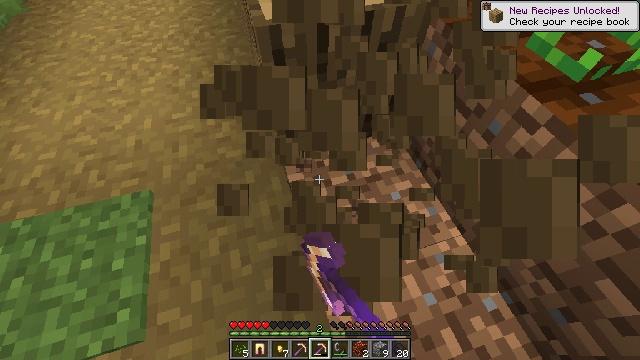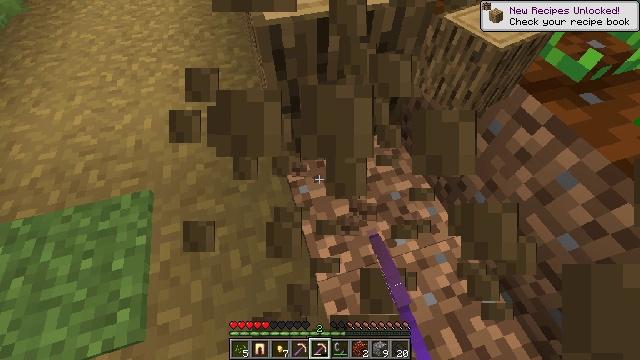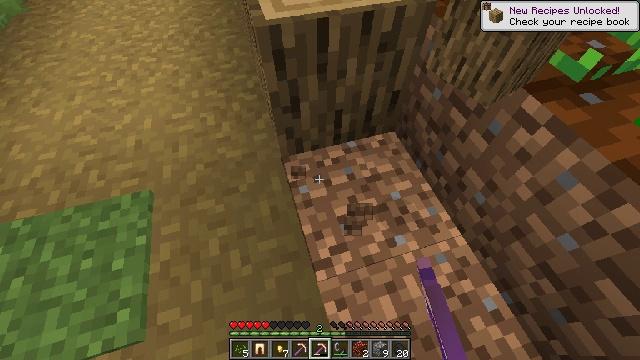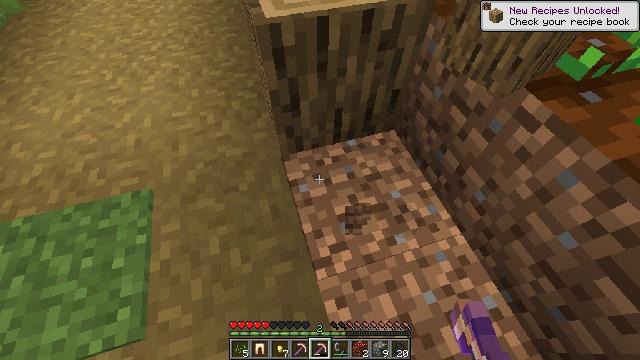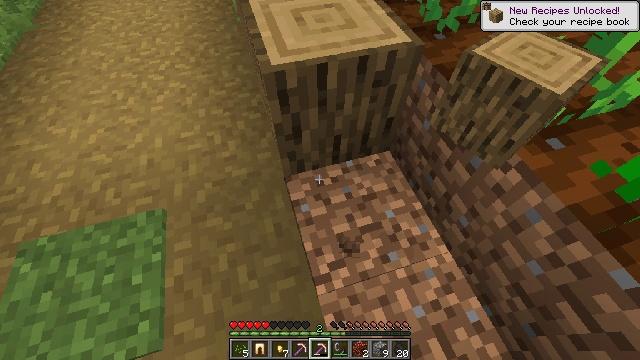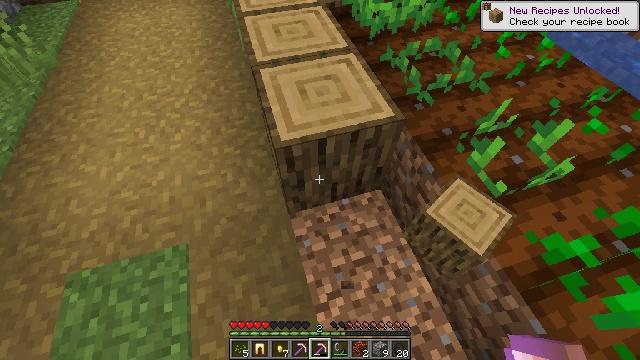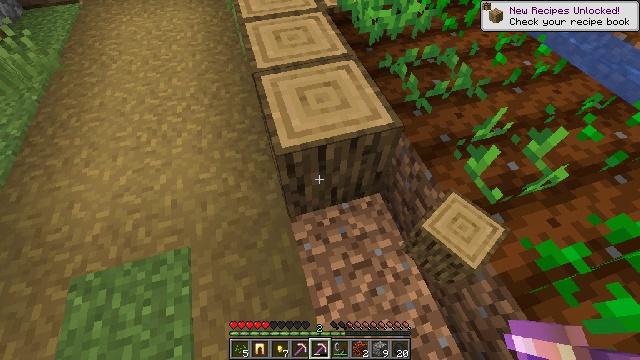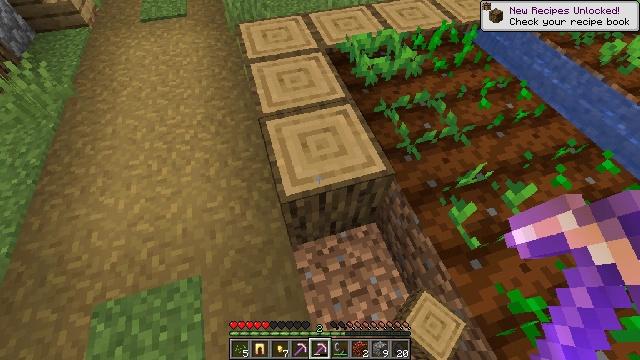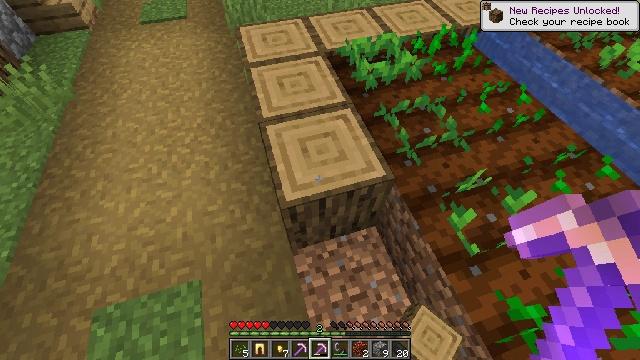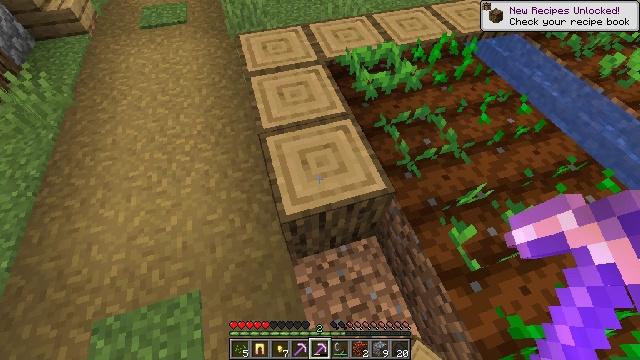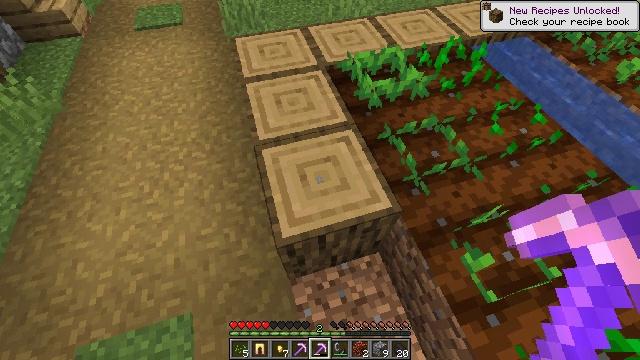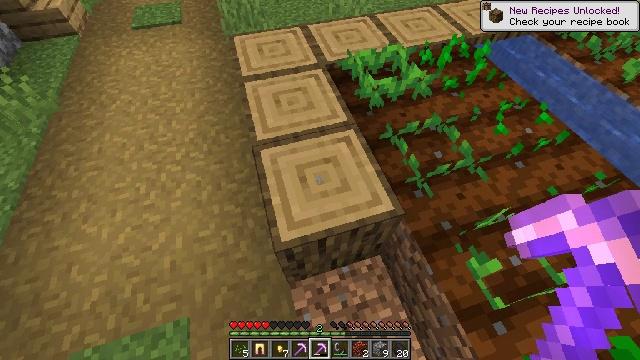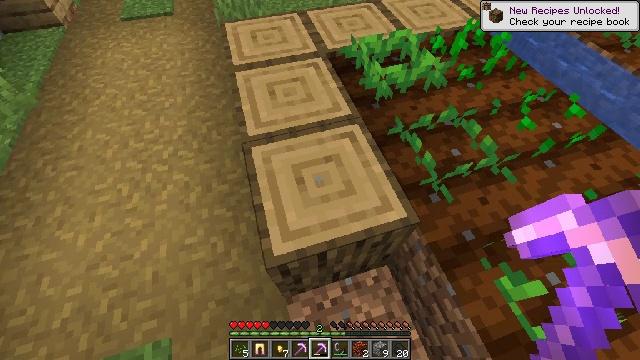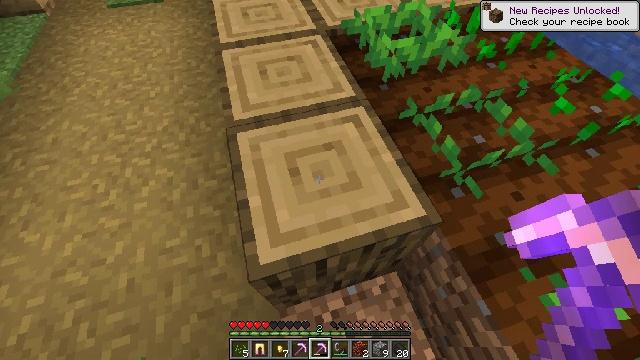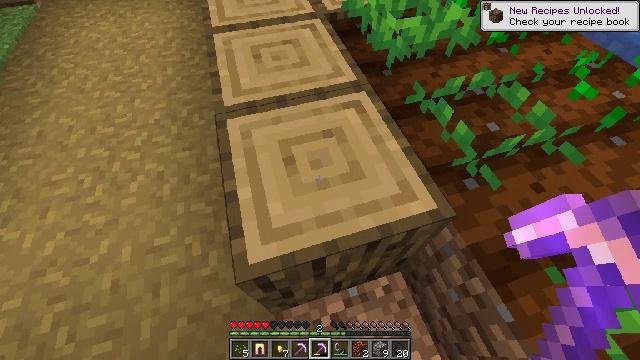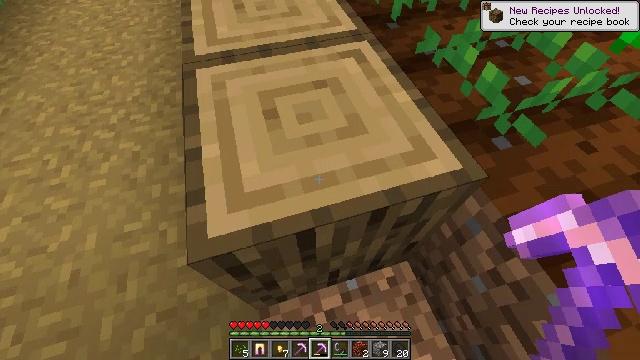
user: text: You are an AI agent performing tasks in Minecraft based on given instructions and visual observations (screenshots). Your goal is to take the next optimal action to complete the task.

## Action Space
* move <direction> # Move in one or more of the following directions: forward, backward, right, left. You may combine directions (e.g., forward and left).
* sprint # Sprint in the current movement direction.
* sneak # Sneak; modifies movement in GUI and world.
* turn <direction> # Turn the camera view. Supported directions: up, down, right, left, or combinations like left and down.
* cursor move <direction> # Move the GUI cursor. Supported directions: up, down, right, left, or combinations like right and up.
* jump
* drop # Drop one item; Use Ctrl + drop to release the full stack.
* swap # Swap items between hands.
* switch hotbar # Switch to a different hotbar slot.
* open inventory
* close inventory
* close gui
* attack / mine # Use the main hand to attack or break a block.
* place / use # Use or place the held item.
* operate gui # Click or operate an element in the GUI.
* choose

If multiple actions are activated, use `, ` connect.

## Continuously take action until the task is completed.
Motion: motion action
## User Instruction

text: Gather the yellow bed by attacking it.
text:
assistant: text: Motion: no_op
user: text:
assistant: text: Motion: no_op
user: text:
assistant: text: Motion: no_op
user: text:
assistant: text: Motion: move forward, jump
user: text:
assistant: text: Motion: move forward, jump
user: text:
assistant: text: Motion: move forward, jump
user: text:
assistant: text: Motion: move forward, jump
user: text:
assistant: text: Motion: move forward, jump
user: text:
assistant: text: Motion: move forward, jump
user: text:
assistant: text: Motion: move forward, jump
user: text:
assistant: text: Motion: move forward, jump
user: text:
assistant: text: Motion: move forward, jump
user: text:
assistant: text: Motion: move forward, jump
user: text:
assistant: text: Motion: move forward, jump
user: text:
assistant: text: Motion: move forward, jump
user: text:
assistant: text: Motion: move forward, turn down, jump
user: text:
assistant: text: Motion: turn right and down
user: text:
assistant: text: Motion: turn right and down
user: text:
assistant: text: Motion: turn right and down
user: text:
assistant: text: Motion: turn right and up
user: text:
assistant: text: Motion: turn right and up
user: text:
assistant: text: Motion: turn right and up
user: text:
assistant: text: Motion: turn right and up
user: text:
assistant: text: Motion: turn right and up, jump
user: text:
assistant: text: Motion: move forward, turn right and up, jump
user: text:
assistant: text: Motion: move forward, turn right and up, jump
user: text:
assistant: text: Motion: move forward, turn right and up, jump
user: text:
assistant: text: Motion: move forward, jump
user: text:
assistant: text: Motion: move forward, turn right, jump
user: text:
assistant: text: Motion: move forward, turn right and up, jump